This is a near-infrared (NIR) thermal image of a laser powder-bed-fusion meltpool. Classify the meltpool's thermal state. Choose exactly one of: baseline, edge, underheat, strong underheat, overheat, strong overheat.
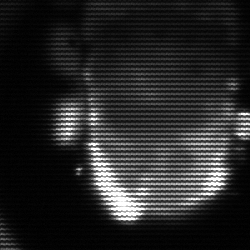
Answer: baseline